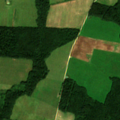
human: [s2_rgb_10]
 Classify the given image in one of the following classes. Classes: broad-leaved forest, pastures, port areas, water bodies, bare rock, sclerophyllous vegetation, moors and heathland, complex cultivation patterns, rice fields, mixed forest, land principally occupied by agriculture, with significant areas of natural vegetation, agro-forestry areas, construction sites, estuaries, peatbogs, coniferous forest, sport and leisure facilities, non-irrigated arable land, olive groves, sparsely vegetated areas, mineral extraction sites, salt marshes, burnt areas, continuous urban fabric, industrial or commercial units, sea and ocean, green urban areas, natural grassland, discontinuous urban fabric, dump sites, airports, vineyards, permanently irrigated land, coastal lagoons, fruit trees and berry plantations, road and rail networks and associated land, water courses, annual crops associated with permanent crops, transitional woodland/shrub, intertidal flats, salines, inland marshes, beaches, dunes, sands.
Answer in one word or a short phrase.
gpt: non-irrigated arable land, broad-leaved forest, mixed forest